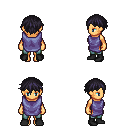
a pixel art fantasy rpg character, female body template, human, tanned skin, chain tabard jacket, teal pants, raven short bangs hairstyle, black shoes, four views (front, back, left, right), 2x2 character sprite sheet, small pixel art, hard edges, no anti-aliasing